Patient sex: M
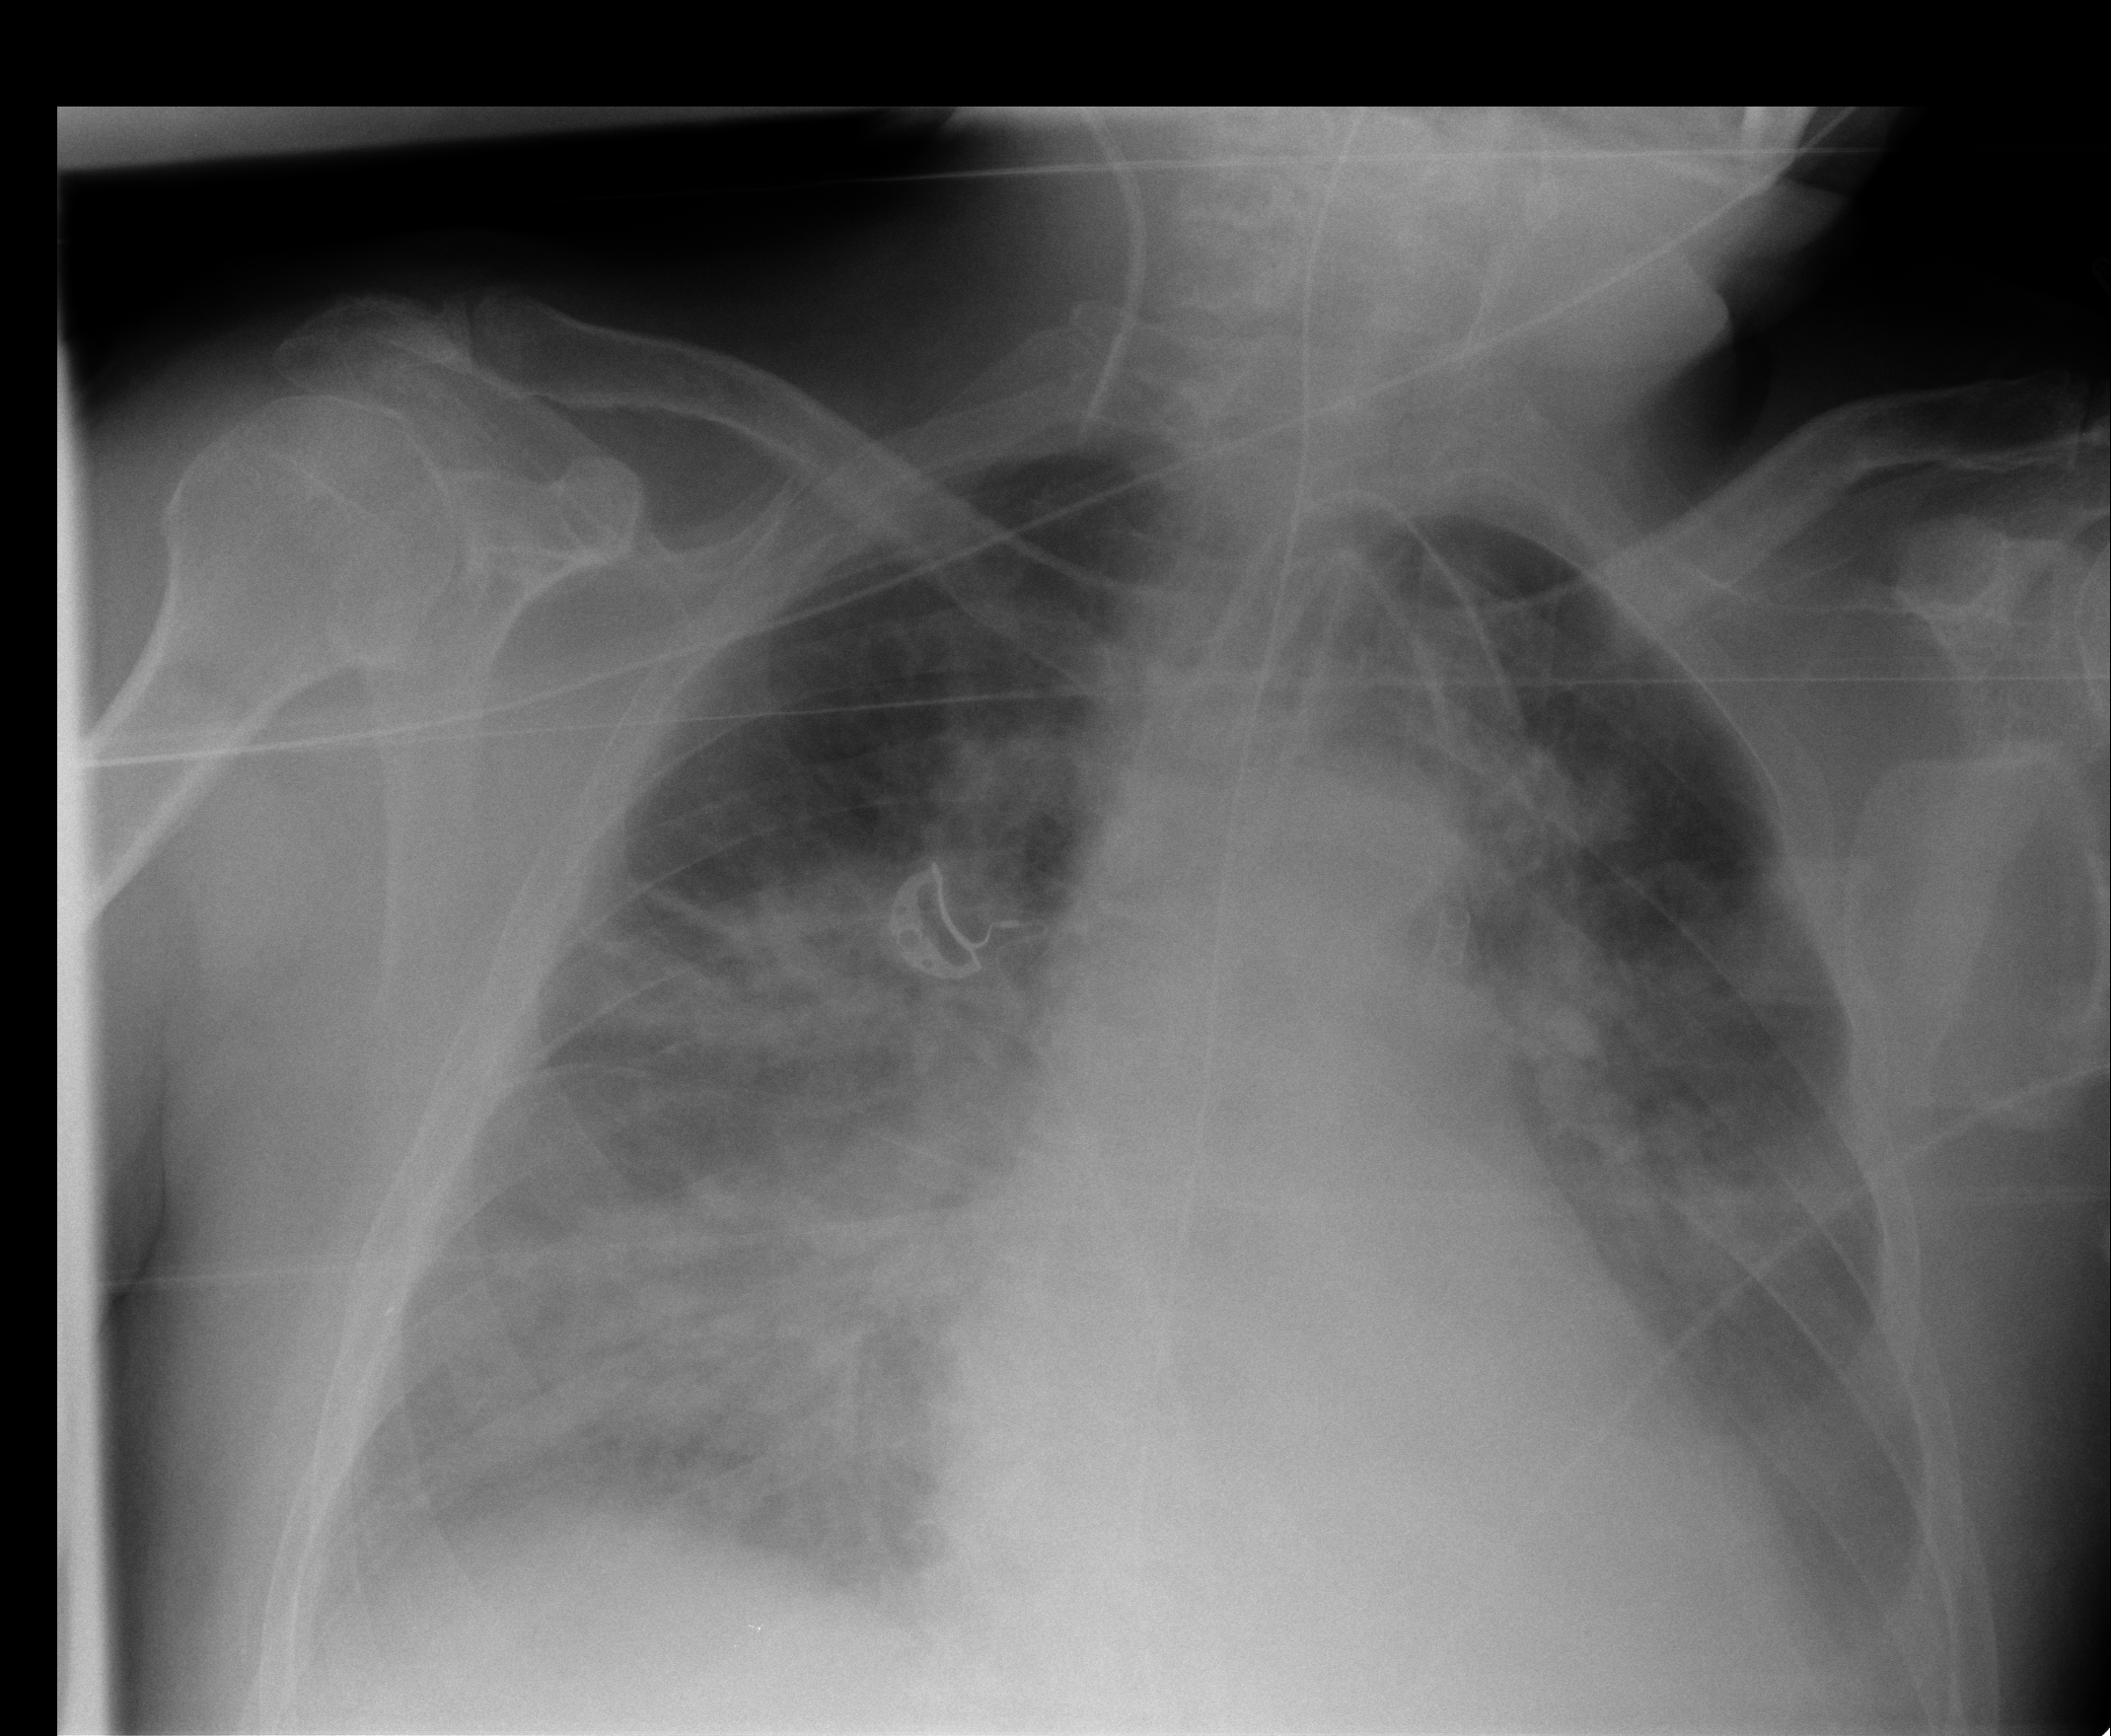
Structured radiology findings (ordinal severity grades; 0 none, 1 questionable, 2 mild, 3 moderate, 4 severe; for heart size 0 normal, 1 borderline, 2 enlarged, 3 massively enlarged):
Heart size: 2
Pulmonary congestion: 2
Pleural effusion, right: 2
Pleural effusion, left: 2
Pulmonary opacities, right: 3
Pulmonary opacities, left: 2
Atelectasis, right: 3
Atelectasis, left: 2